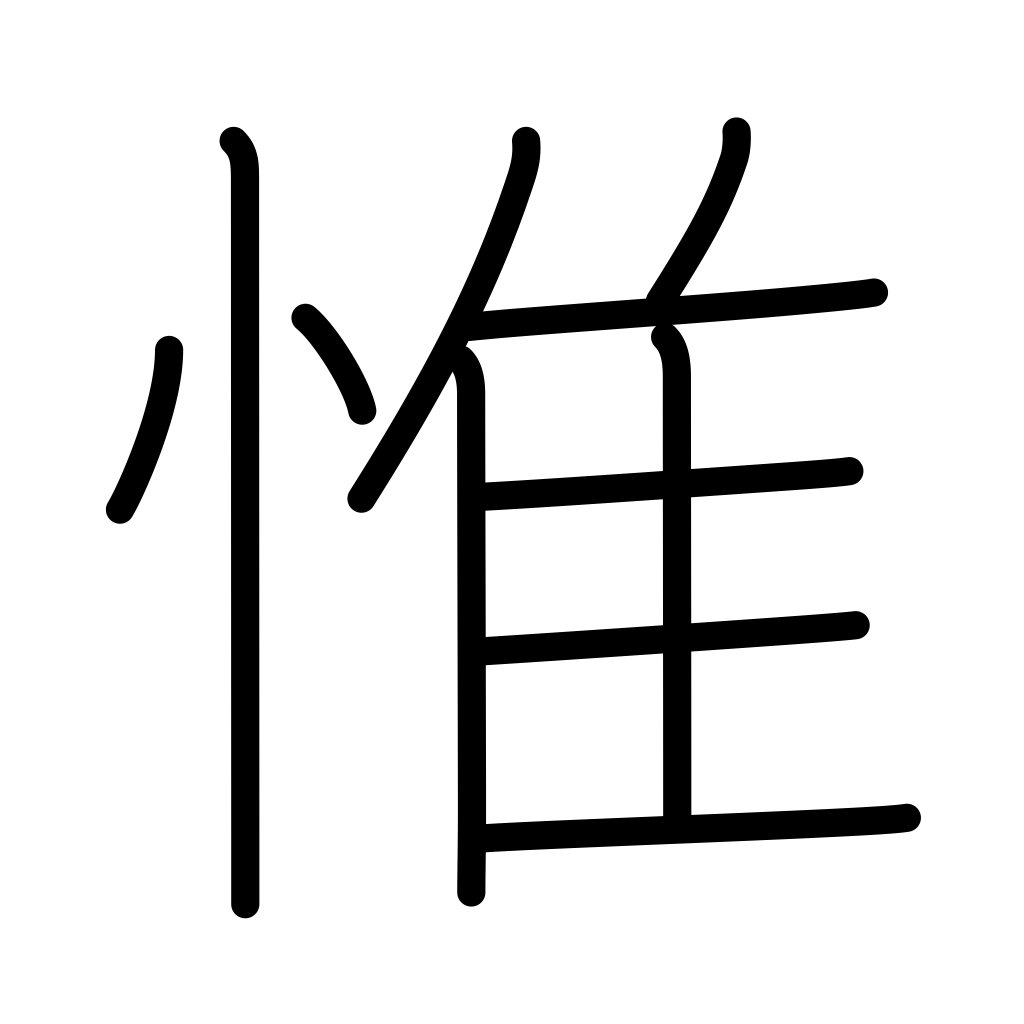
Meaning: consider, reflect, think